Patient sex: M
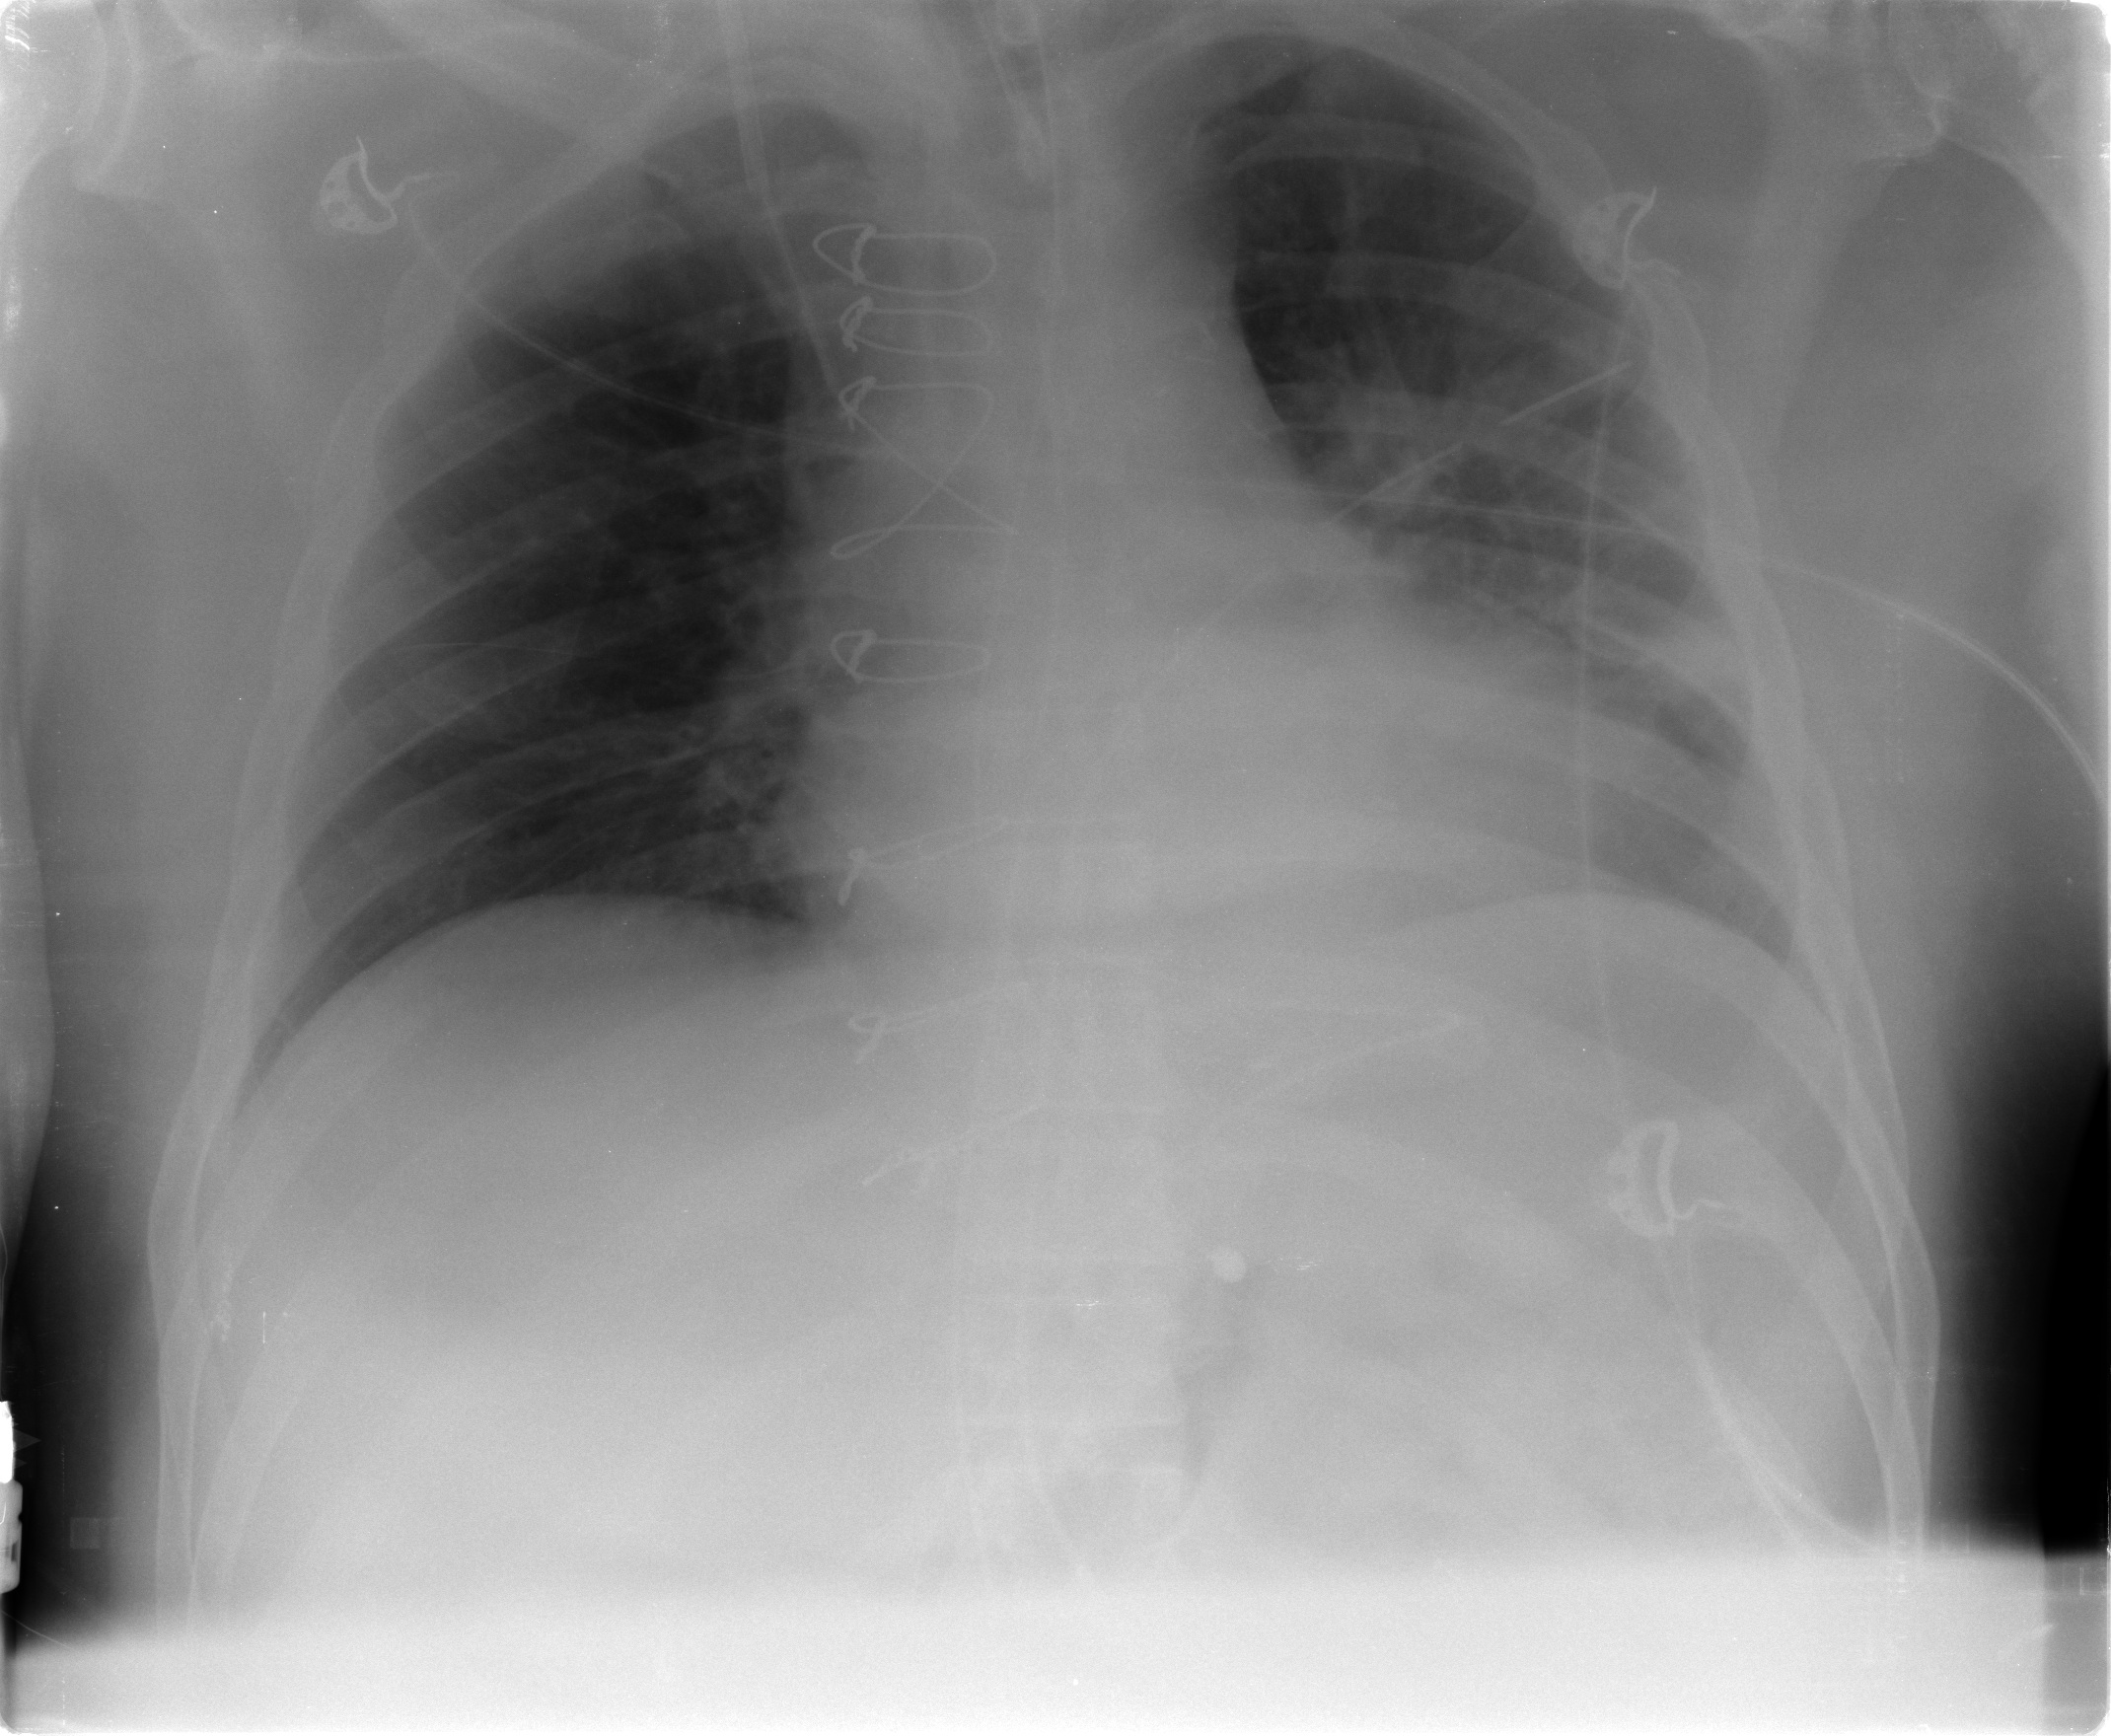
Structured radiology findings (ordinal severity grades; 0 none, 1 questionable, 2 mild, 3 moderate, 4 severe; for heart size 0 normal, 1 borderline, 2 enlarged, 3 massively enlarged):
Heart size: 2
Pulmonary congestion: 0
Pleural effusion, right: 0
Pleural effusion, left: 2
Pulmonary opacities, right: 0
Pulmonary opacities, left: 0
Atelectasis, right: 0
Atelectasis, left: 2